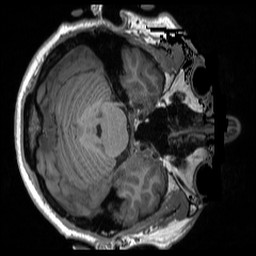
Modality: T1w
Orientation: axial
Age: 41
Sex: male
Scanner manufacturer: siemens
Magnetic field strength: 3 T
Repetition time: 2.3 s
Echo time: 0.00298 s